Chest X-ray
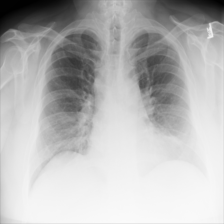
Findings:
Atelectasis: negative
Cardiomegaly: negative
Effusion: negative
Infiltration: negative
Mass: negative
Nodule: negative
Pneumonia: negative
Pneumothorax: negative
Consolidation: negative
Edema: negative
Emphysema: negative
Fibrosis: negative
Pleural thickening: negative
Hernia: negative